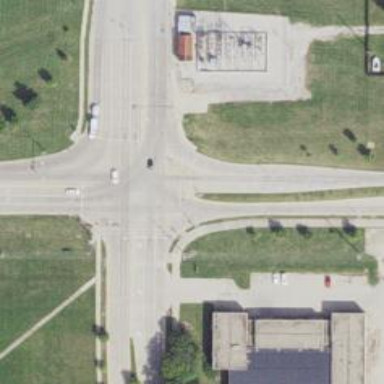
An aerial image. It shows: Marked road crossing.